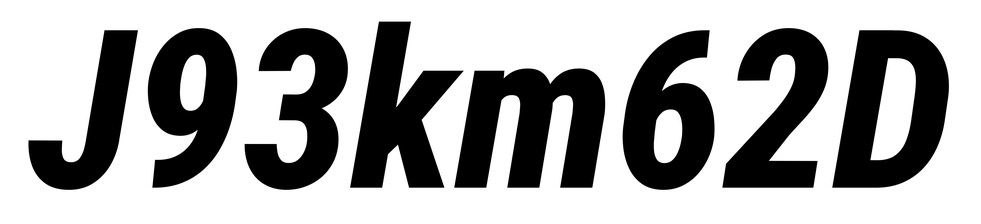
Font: Roboto-Italic_Condensed_ExtraBold_Italic